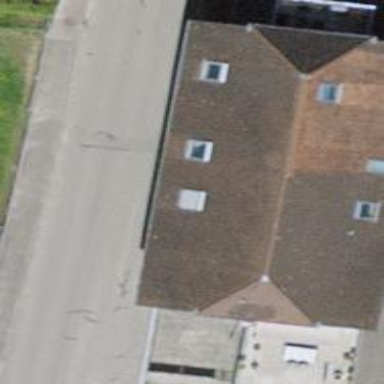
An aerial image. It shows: Building.